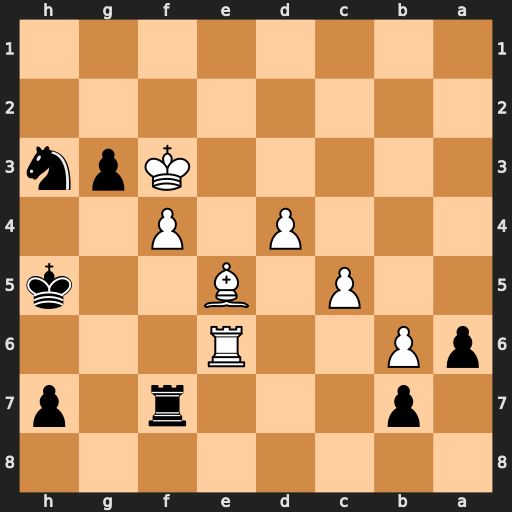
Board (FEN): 8/1p3r1p/pP2R3/2P1B2k/3P1P2/5Kpn/8/8
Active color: b
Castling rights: -
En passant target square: -
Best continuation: Ng5+ Kxg3 Nxe6